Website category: jobs
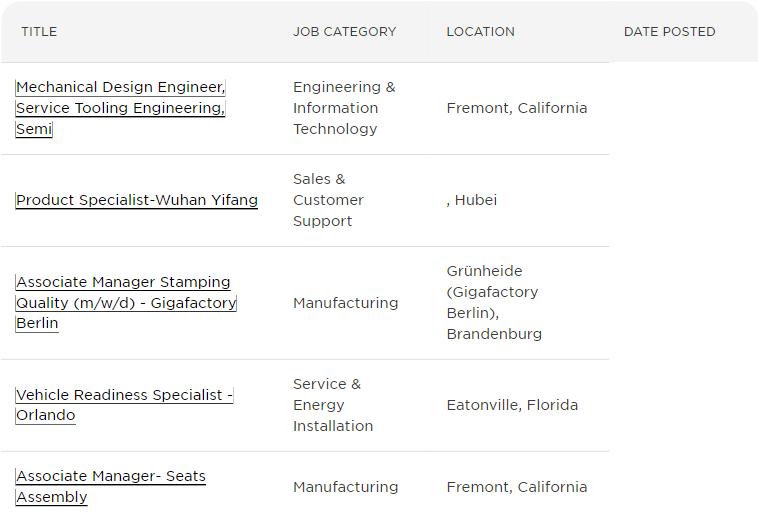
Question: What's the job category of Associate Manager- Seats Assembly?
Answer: Manufacturing

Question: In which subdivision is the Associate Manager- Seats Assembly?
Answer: Manufacturing

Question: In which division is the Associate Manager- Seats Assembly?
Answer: Manufacturing

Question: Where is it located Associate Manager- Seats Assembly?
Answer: Manufacturing

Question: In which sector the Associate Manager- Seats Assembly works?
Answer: Manufacturing

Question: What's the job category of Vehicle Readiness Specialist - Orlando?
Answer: Service & Energy Installation

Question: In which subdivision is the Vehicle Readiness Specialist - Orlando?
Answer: Service & Energy Installation

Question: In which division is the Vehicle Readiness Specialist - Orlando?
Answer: Service & Energy Installation

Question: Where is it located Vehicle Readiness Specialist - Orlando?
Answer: Service & Energy Installation

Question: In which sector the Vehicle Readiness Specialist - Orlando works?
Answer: Service & Energy Installation

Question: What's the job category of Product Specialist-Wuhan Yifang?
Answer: Sales & Customer Support

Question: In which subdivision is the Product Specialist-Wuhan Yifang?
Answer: Sales & Customer Support

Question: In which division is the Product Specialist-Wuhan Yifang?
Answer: Sales & Customer Support

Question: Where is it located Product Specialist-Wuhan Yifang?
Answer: Sales & Customer Support

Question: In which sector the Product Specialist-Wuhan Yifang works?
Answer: Sales & Customer Support

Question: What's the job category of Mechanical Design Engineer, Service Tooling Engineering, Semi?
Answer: Engineering & Information Technology

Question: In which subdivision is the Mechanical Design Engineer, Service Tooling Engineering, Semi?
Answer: Engineering & Information Technology

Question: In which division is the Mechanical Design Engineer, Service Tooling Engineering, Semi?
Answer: Engineering & Information Technology

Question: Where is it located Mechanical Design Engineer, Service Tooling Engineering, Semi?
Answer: Engineering & Information Technology

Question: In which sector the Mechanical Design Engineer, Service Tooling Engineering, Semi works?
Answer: Engineering & Information Technology

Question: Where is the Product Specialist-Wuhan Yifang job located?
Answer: , Hubei

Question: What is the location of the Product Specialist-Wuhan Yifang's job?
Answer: , Hubei

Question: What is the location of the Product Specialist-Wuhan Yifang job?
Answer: , Hubei

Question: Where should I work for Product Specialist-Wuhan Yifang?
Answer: , Hubei

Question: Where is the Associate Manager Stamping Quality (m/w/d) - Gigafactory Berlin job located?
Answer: Grnheide (Gigafactory Berlin), Brandenburg

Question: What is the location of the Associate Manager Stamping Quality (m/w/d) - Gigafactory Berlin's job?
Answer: Grnheide (Gigafactory Berlin), Brandenburg

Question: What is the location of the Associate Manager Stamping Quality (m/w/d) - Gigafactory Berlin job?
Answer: Grnheide (Gigafactory Berlin), Brandenburg

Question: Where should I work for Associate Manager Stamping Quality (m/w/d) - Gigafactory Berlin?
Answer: Grnheide (Gigafactory Berlin), Brandenburg

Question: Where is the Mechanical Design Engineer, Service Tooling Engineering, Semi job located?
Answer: Fremont, California

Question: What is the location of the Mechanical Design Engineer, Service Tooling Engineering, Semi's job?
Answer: Fremont, California

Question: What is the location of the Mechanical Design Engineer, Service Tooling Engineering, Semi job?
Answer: Fremont, California

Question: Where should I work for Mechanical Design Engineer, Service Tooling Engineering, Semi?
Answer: Fremont, California

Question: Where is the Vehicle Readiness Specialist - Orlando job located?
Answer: Eatonville, Florida

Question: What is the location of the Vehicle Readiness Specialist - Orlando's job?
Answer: Eatonville, Florida

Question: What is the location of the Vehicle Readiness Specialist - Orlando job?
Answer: Eatonville, Florida

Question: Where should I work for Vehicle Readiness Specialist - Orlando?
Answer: Eatonville, Florida

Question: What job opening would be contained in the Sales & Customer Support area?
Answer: Product Specialist-Wuhan Yifang

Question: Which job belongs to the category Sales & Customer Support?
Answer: Product Specialist-Wuhan Yifang

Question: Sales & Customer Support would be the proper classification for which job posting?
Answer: Product Specialist-Wuhan Yifang

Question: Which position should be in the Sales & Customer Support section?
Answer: Product Specialist-Wuhan Yifang

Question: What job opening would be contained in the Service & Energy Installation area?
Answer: Vehicle Readiness Specialist - Orlando

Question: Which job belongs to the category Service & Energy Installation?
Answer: Vehicle Readiness Specialist - Orlando

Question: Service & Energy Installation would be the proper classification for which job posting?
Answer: Vehicle Readiness Specialist - Orlando

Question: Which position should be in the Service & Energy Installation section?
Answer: Vehicle Readiness Specialist - Orlando

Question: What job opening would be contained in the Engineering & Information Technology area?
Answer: Mechanical Design Engineer, Service Tooling Engineering, Semi

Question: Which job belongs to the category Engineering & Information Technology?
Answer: Mechanical Design Engineer, Service Tooling Engineering, Semi

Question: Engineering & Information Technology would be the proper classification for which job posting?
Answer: Mechanical Design Engineer, Service Tooling Engineering, Semi

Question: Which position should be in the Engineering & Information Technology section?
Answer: Mechanical Design Engineer, Service Tooling Engineering, Semi

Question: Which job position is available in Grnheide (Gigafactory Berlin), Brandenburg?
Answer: Associate Manager Stamping Quality (m/w/d) - Gigafactory Berlin

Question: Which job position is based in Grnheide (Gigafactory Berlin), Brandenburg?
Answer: Associate Manager Stamping Quality (m/w/d) - Gigafactory Berlin

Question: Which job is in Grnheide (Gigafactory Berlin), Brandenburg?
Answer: Associate Manager Stamping Quality (m/w/d) - Gigafactory Berlin

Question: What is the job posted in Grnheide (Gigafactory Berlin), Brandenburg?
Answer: Associate Manager Stamping Quality (m/w/d) - Gigafactory Berlin

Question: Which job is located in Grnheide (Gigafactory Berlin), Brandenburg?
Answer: Associate Manager Stamping Quality (m/w/d) - Gigafactory Berlin

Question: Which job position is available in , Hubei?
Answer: Product Specialist-Wuhan Yifang

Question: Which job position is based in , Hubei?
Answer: Product Specialist-Wuhan Yifang

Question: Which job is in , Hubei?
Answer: Product Specialist-Wuhan Yifang

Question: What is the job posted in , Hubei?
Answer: Product Specialist-Wuhan Yifang

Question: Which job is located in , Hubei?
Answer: Product Specialist-Wuhan Yifang

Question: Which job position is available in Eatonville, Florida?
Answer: Vehicle Readiness Specialist - Orlando

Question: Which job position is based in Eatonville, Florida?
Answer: Vehicle Readiness Specialist - Orlando

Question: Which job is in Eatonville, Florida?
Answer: Vehicle Readiness Specialist - Orlando

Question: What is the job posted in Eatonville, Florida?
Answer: Vehicle Readiness Specialist - Orlando

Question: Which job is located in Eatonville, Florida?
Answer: Vehicle Readiness Specialist - Orlando